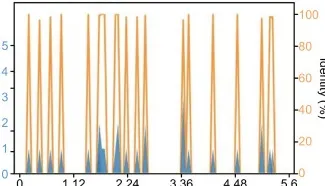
Human Parvovirus B19-specific nucleic acids were detected in mNGS samples of serum and blister fluid. Sequence distribution map: This part only shows the sequence distribution map of species with >=3 nonrepeat specific sequences detected. (B) Blister fluid samples. The total length covered on the genome is 1059 bp, the coverage is 18.9242%, and the average depth is 1.18X.
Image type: chart (chart)